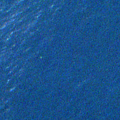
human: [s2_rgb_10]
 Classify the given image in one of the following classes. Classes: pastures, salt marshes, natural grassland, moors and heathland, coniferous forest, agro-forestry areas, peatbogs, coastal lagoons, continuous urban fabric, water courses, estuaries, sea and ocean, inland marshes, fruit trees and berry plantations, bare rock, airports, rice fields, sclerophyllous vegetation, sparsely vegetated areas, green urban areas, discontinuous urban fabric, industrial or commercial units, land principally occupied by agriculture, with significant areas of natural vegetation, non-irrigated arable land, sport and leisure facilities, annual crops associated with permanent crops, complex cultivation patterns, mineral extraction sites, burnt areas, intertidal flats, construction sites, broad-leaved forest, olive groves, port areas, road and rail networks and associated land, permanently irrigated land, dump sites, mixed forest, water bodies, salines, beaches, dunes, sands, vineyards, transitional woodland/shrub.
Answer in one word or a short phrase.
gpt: sea and ocean